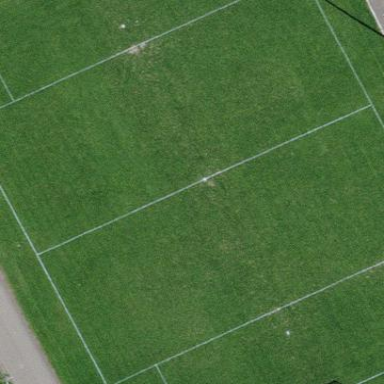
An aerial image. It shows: Soccer pitch with grass surface for leisure land.